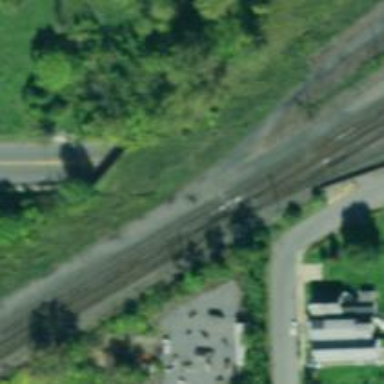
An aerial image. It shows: Railway line running on embankment.